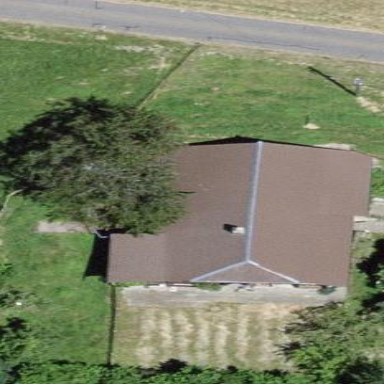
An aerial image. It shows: Farm building.